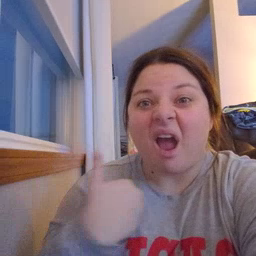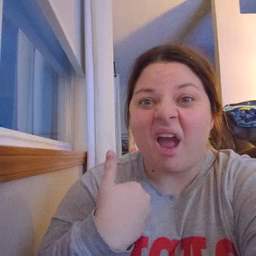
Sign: have